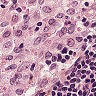
Metastatic tissue present: no